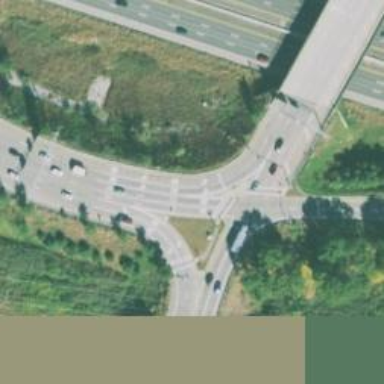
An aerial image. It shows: Primary highway with asphalt surface leading to circular junction.